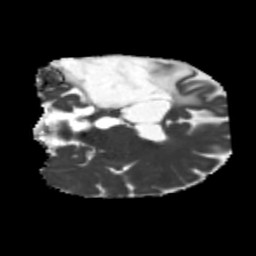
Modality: MD
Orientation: coronal
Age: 40
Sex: male
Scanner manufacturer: siemens
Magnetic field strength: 3 T
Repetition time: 5.25 s
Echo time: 0.08 s